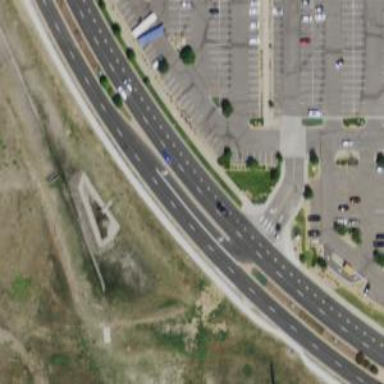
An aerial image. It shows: Secondary link road with asphalt surface.